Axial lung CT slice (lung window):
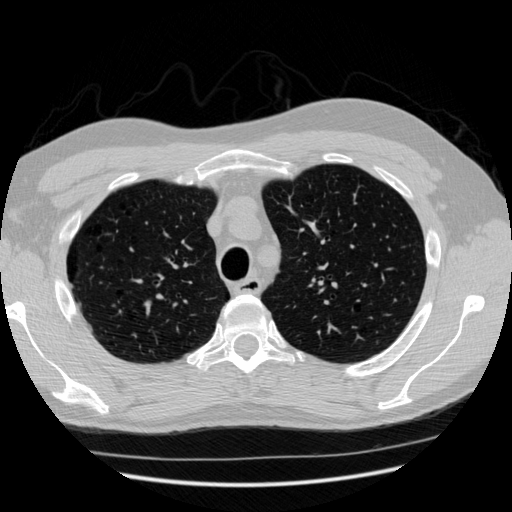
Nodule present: no